Question: I have a page and on it are some widgets. There are 2 columns. Widgets will auto-resize themselves if there is no widget to their left (or right).
I'm using <URL> to detect if there is a widget next to it.
There is a problem with 'document.elementFromPoint' though.
> If the specified point is outside the visible bounds of the document... the result is .
It only works if the element is in the viewport. How can I detect what element is at a certain position even if it's not visible?
: Here's an example:

The red line is the viewport, and the grey box (with the red writing) is Widget D's (the other Widget D is where it is when the page is done loading). When the page loads, it checks Widgets B, C, and D. It gets their offsets, and then uses 'document.elementFromPoint' to see if Widget A is to their right. If Widget A is to their right, the Widget is half width, if not it's full width.
Widget D is full width because 'document.elementFromPoint' returns null because it's outside the viewport. How can I detect that Widget A is to the right of Widget D even though it's outside the viewport?
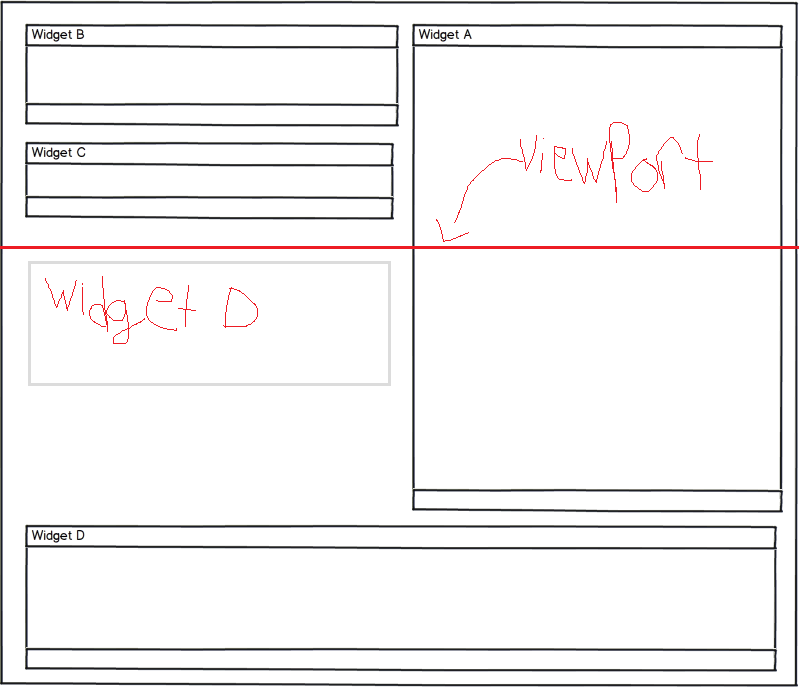
Answer: The following code saves the boundaries of the elements in two lists: x and y positions. Then, you can use a 'for-loop' to start at a given offset, and walk through the list. At the bottom of the answer, an implementation is shown.
'''
// These arrays are going to contain many empty elements ;)
var xAxis = [];
var yAxis = [];
// Our storage. Each element looks like: [$element, top, right, bottom, left]
// Beware of cross-references! Deleted elements cannot be GCed if they're here!
var allElements = [];
/*
* @param $elem jQuery object
* @returns Object containing the jQuery object and the floored border offsets
*/
function getBorders($elem) {
$elem = $elem instanceof jQuery ? $elem.first() : $($elem);
var offset = $elem.offset(); // Properties: top, left
var width = $elem.outerWidth(); // Includes padding, border.
var leftBorder = offset.left; // Position of the left border ->|
var rightBorder = leftBorder + width; // Position of the right border |<-
var height = $elem.outerHeight(); // Includes padding, border
var topBorder = offset.top; // Position of the top border _v_
var bottomBorder = offset.top + height;// Position of the bottom border ^
// Turn all numbers in integers, so that they can be used as indexes
// for arrays
// See also: http://stackoverflow.com/a/<PHONE>/938089
return {
$elem: $elem,
top: ~~topBorder,
right: ~~rightBorder,
bottom: ~~bottomBorder,
left: ~~leftBorder
};
}
$('.widget').each(function() {
var $this = $(this);
var info = getBorders($this);
allElements.push(info);
// The positions are floored, so that they can be used as a quick reference
xAxis[info.left] = xAxis[info.right] = info;
yAxis[info.top] = yAxis[info.bottom] = info;
});
'''
The created list can now be used to check whether there's any element which collides. For example, consider the following function:
'''
function doesItCollide($elem) {
// WeakMaps are useful. For compatibility, I don't use them.
var info$elem = getBorders($elem);
// info$elem properties: $elem, top, right, bottom, left
// Y-oriented
for (var y=info$elem.top; y<yAxis.length; y++) {
var candidate = yAxis[y];
// Not undefined, and not iself
if (candidate && candidate.$elem[0] !== info$elem.$elem[0]) {
// Check whether the element is inside the range
if (candidate.top >= info$elem.bottom &&
candidate.bottom >= info$elem.bottom) continue;
// It's here, so the top / bottom are possibly in the same range
// Check whether the x-positions are also colliding
if (candidate.left >= info$elem.left && /* Left within range? */
candidate.left <= info$elem.right || /* OR */
candidate.right <= info$elem.right && /* Right within range? */
candidate.right >= info$elem.left) {
return candidate;
}
}
}
return null;
}
'''
Example (<URL>:
'''
$('.widget').each(function() {
var $this = $(this);
var overlapping = doesItCollide($this);
if (overlapping) {
alert('Current element: '+this.className +
'
Colliding element: ' + overlapping.$elem[0].className);
}
});
'''